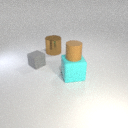
large brown metal cylinder to the left of large cyan rubber cube